Field crop: maize
Growth stage: 2
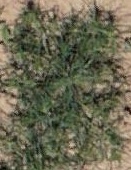
Species: salsola